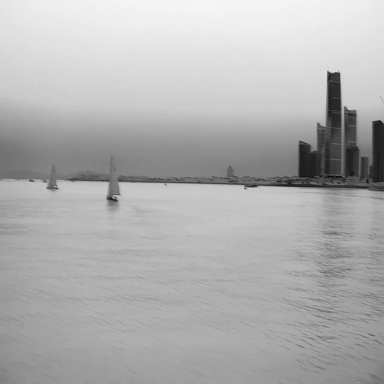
There are two sailboats in the infrared image.